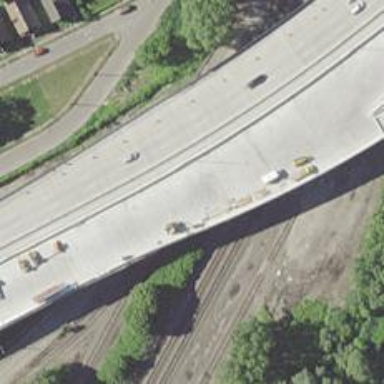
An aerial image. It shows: Motorway junction.